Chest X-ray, AP view. Patient: 27 years old, sex M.
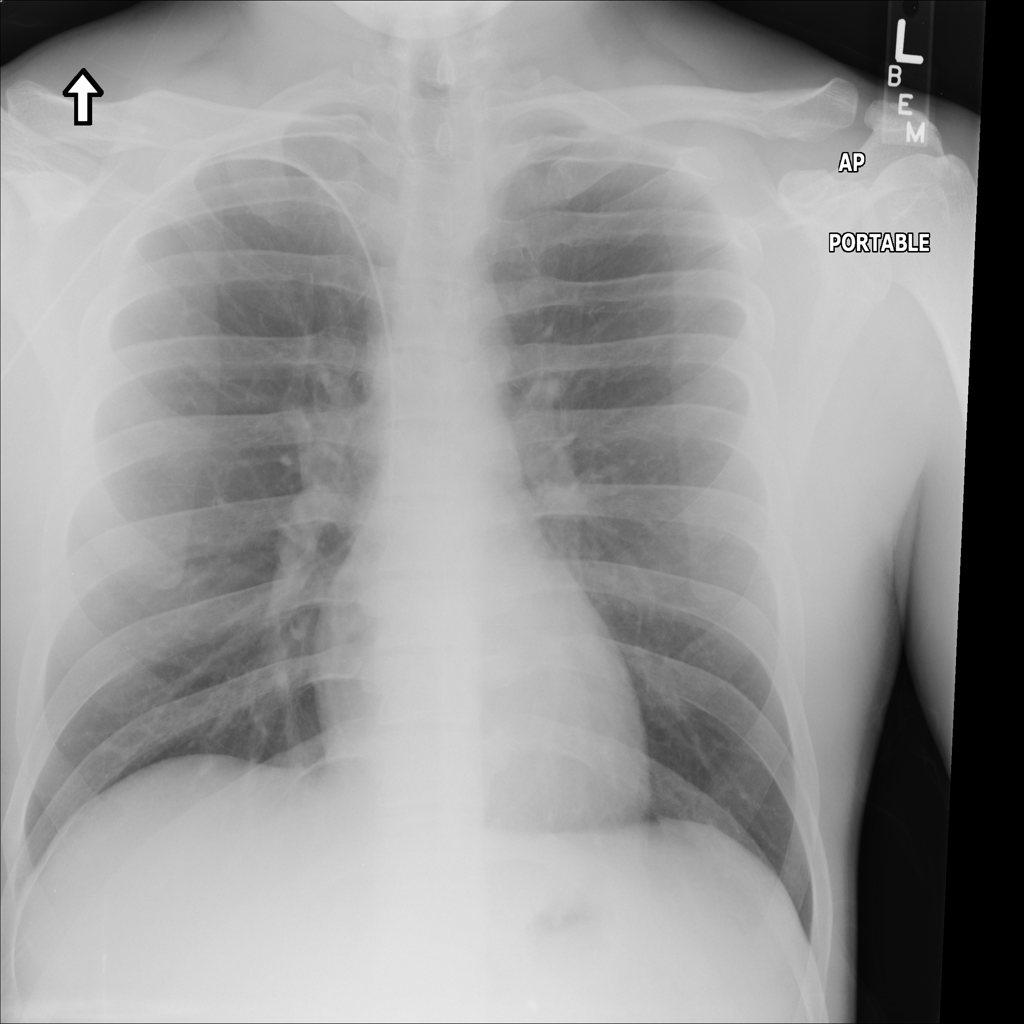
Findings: No Finding